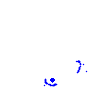
Particle: electron